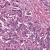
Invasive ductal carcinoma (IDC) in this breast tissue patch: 1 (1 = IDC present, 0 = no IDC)